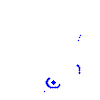
Particle: kaon